Question: So i have a table with data that shows users and the assets they own. Each row is a different asset, so there is multiple rows for one user. Here's a sample row:

My question is what statement would I have to write to copy multiple rows of data from user 'AARONM' to user 'KODYM'? I believe I am over thinking it with the querys that I have tried, but I thought I would ask for outside help. Thank you in advance for your replies.
This is what I have right now:
'''
INSERT INTO Assets (USERNAME, ASSETTAG,
SERIALNUMBER, DEPT, CATEGORY, ITEMDESC, MODEL, ISSUEDATE, ISSUEDBY,
TOTALVALUE, ACCESSORIES, ISSUECONDITION,
NOTES, CREATEBY, CREATEDATE)
SELECT @USERNAME2, ASSETTAG, SERIALNUMBER, DEPT, CATEGORY, ITEMDESC, MODEL,
ISSUEDATE, ISSUEDBY, TOTALVALUE, ACCESSORIES,
ISSUECONDITION, NOTES, CREATEBY, CREATEDATE FROM ASSETS WHERE USERNAME = @USERNAME
'''
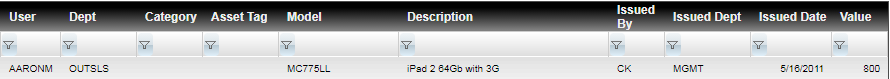
Answer: You would use 'insert . . . select':
'''
insert into t(user, . . . ) -- list of columns here
select 'KODYM', . . . -- values for the other columns
from t
where user = 'AARONM';
'''